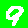
Digit: 9